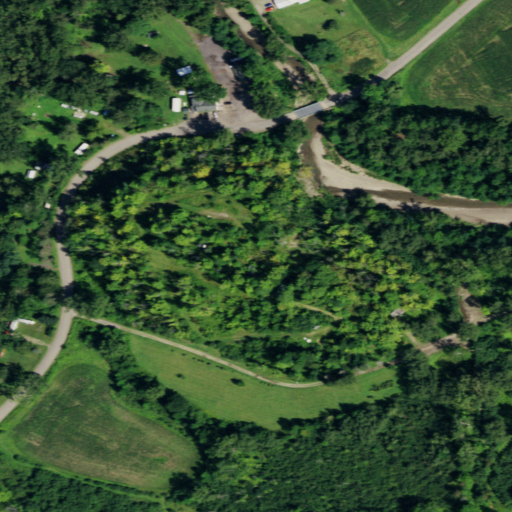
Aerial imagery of mountain in New York named Cobble Knob containing deciduous forest, cultivated crops, woody wetlands, open development, low intensity development, pasture, open water, grassland, medium intensity development, herbaceous wetlands, and mixed forest